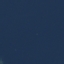
Label: SeaLake